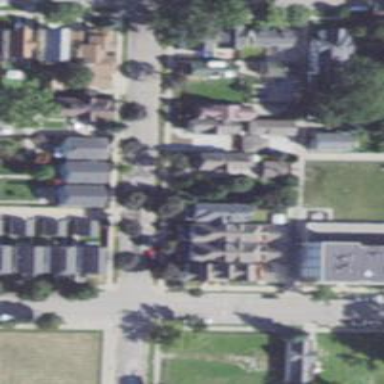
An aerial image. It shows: Residential road with separate sidewalk.